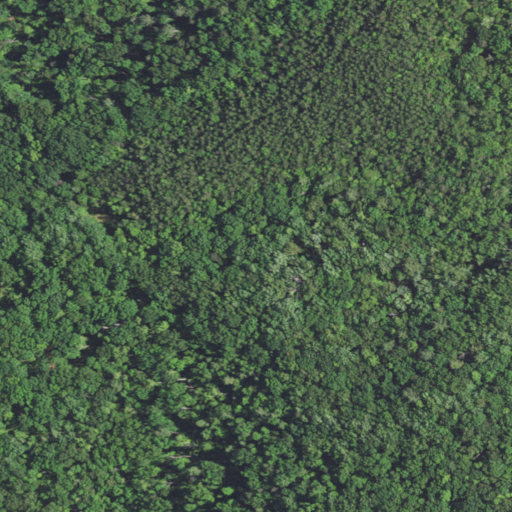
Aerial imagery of mountain in Kentucky named Parker Mountain containing deciduous forest, mixed forest, and open development